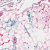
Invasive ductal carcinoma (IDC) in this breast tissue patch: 0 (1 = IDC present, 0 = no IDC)